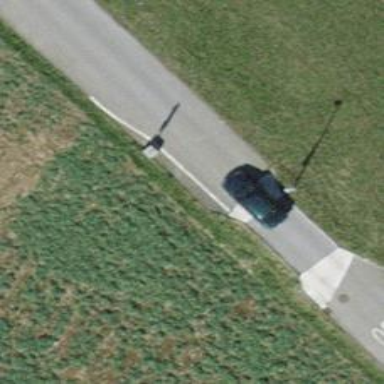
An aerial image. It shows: Traffic calming hump on the road.